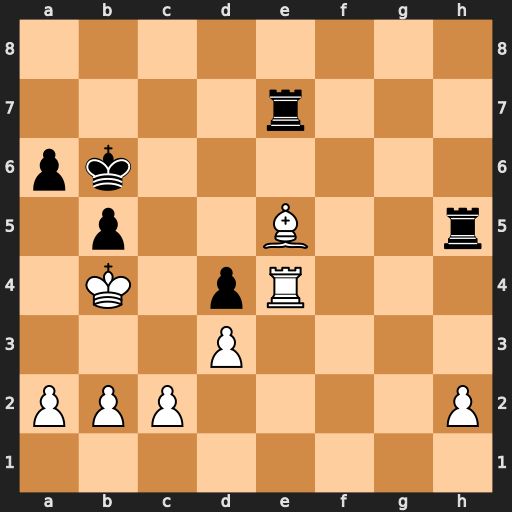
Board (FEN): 8/4r3/pk6/1p2B2r/1K1pR3/3P4/PPP4P/8
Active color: w
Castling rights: -
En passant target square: -
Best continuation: Bxd4+ Kc6 Rxe7